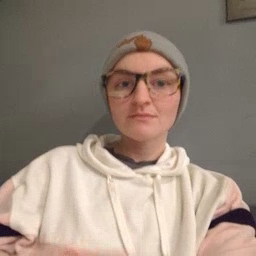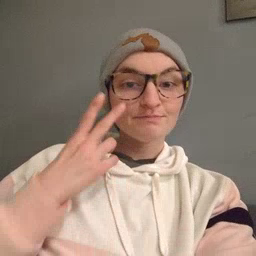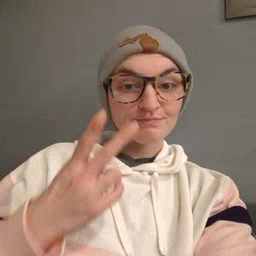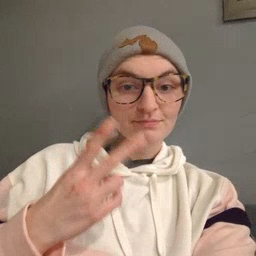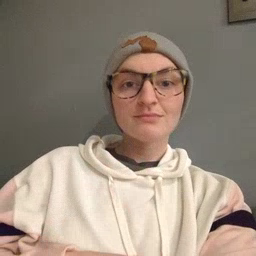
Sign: see